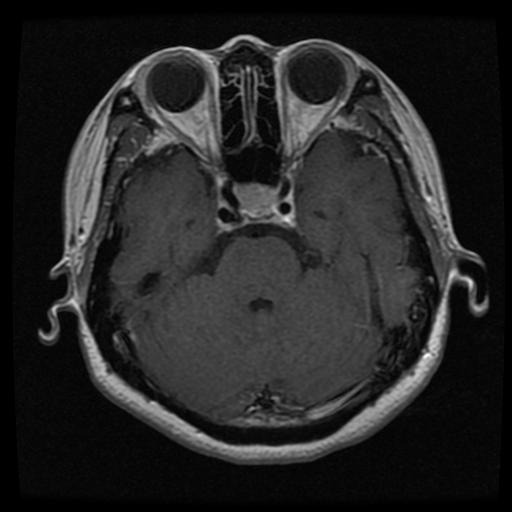
Label: pituitary